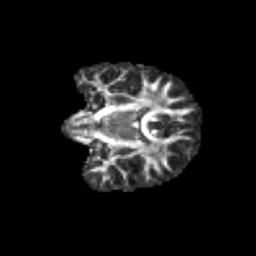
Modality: FA
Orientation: coronal
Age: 13
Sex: female
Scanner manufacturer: siemens
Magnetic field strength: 3 T
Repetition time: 3.8 s
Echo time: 0.07 s